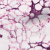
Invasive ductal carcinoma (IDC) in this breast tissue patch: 0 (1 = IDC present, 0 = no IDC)